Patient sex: M
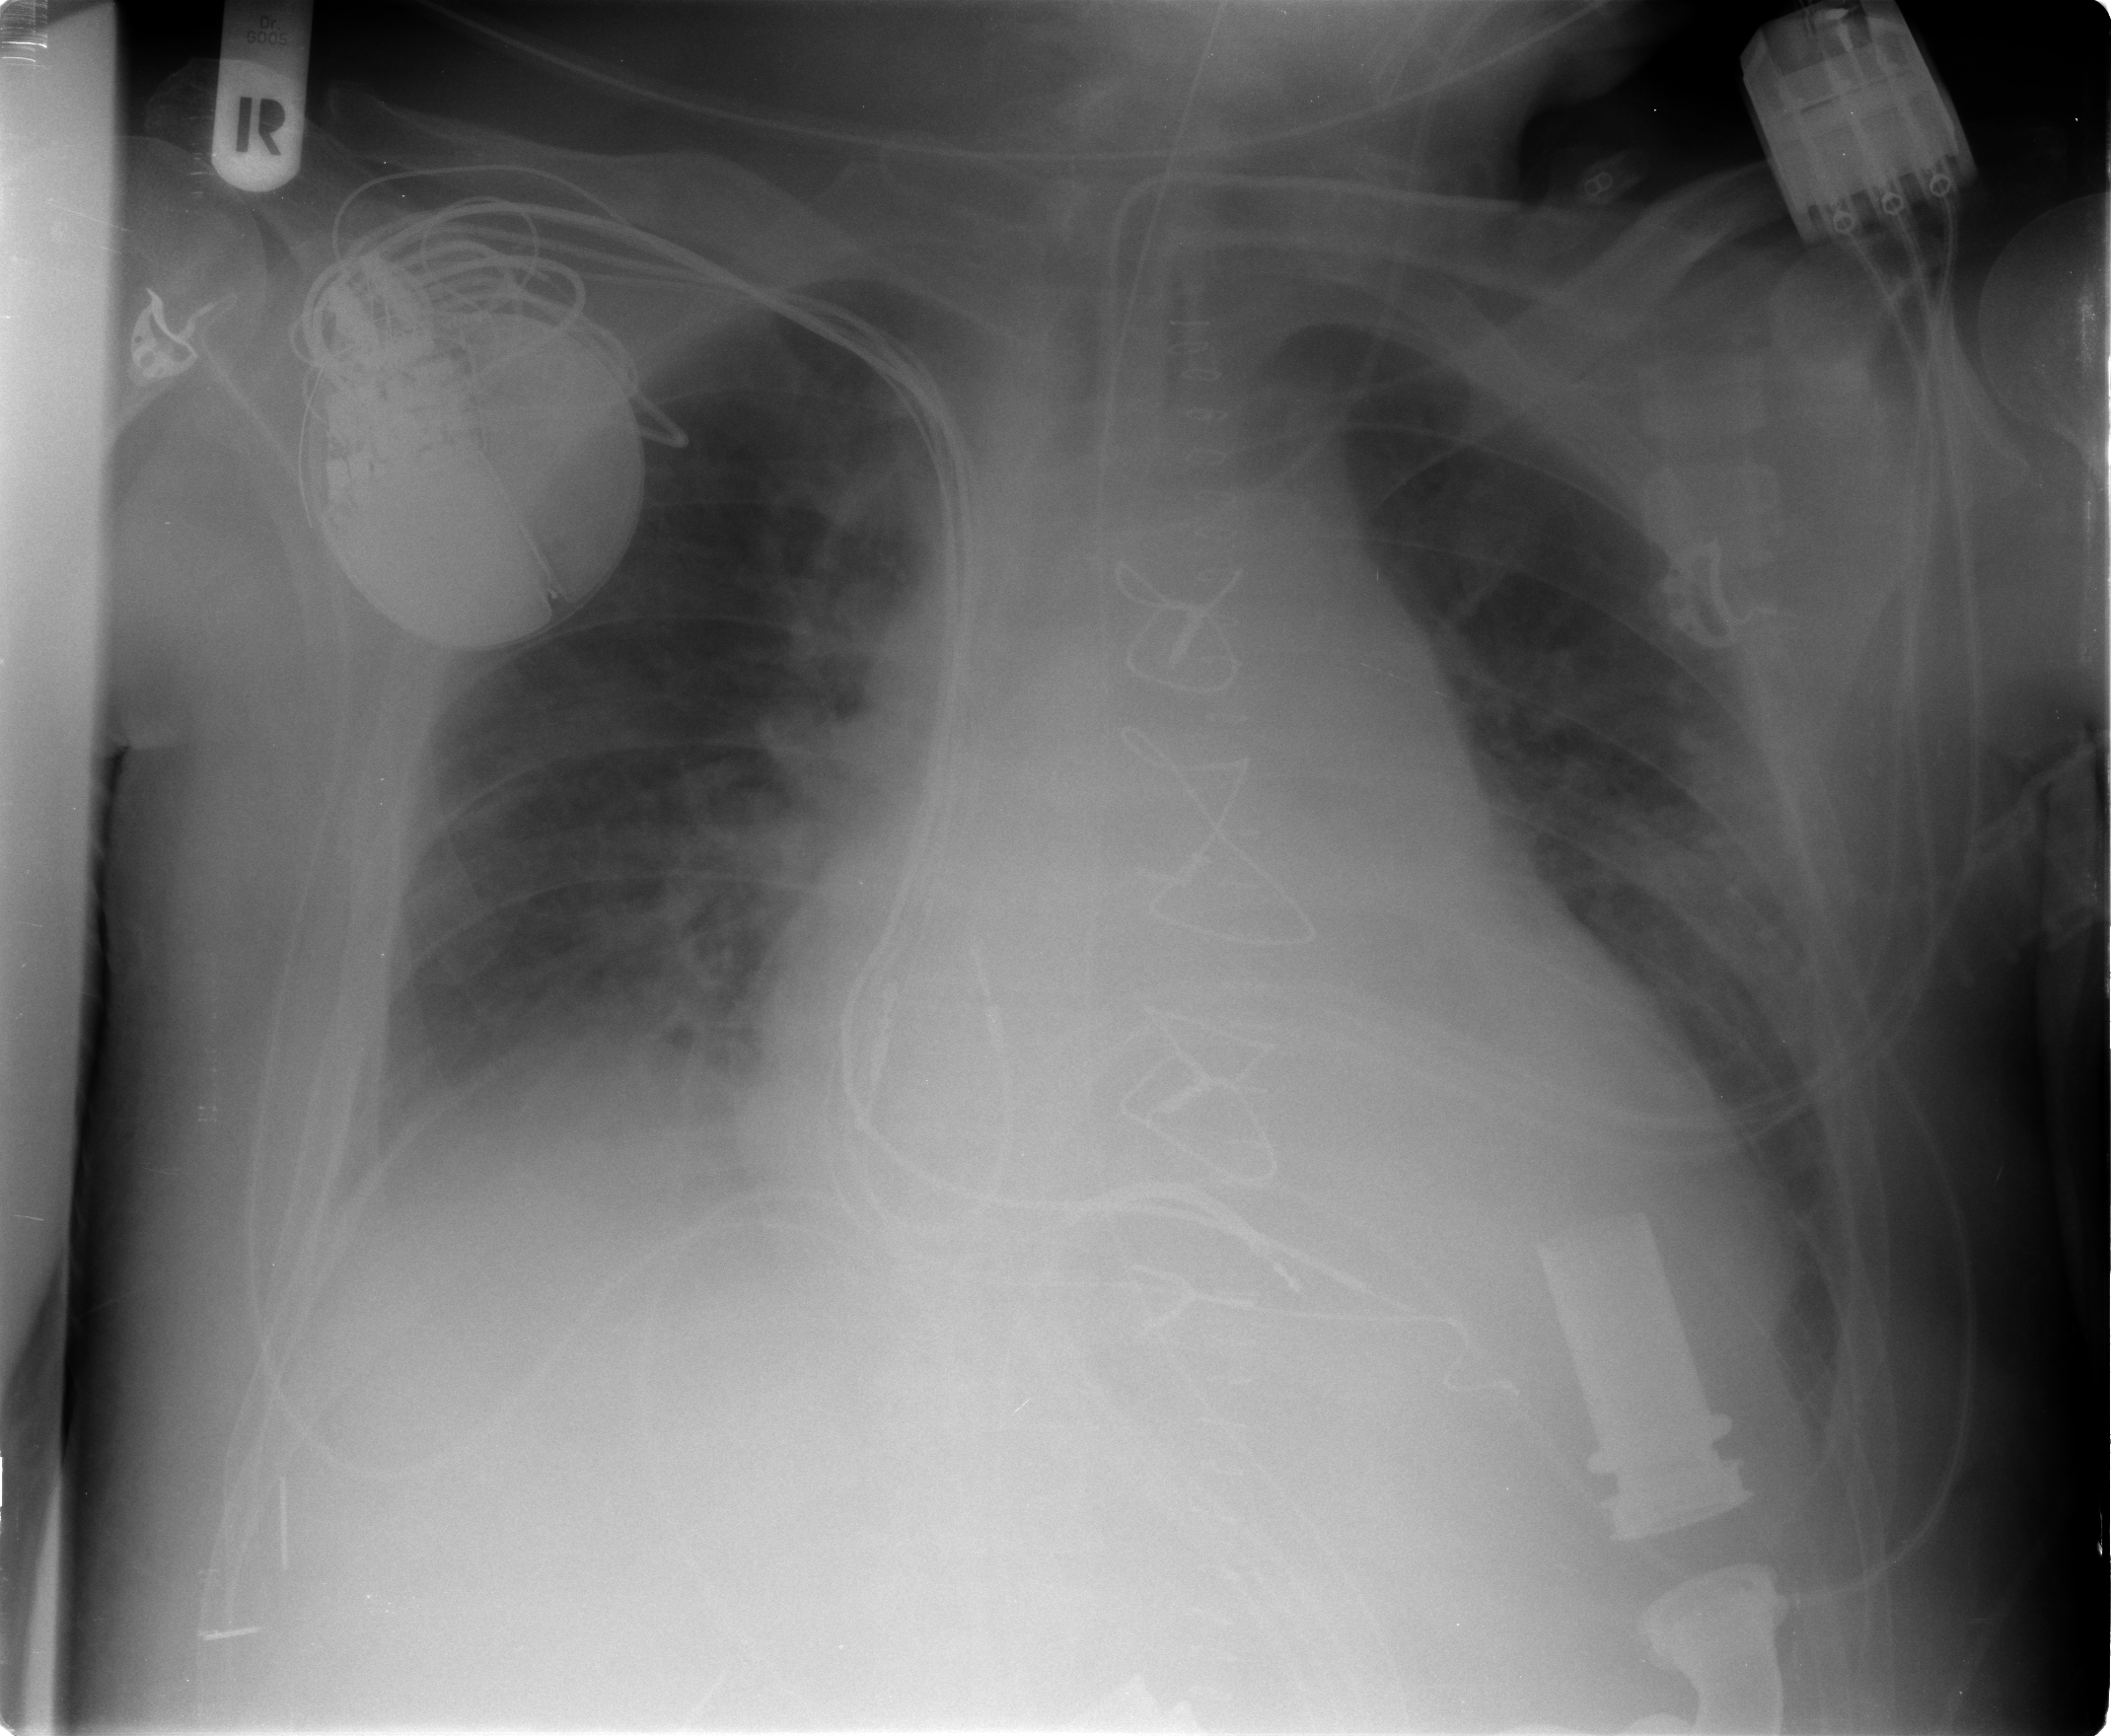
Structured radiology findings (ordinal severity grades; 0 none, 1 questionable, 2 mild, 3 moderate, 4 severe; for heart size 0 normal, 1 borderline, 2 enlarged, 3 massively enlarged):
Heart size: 2
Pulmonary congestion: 2
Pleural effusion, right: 2
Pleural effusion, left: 0
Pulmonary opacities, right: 0
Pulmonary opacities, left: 0
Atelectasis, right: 2
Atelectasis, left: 0